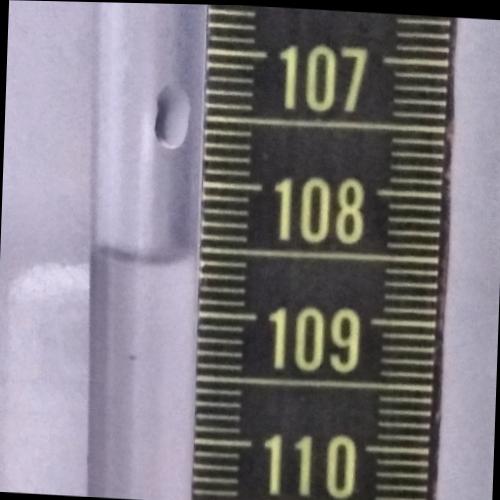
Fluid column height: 108.6 cm